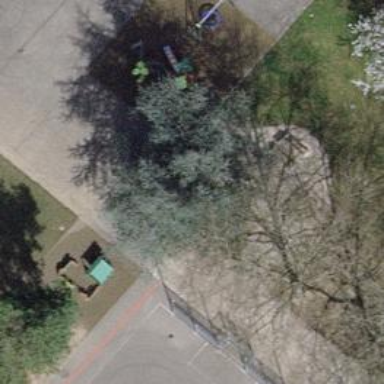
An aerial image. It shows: Playground area for leisure land.